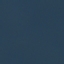
Land use / land cover class: SeaLake